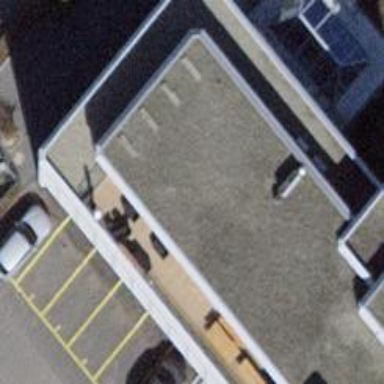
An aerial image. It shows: Restaurant.